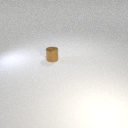
small brown metal cylinder